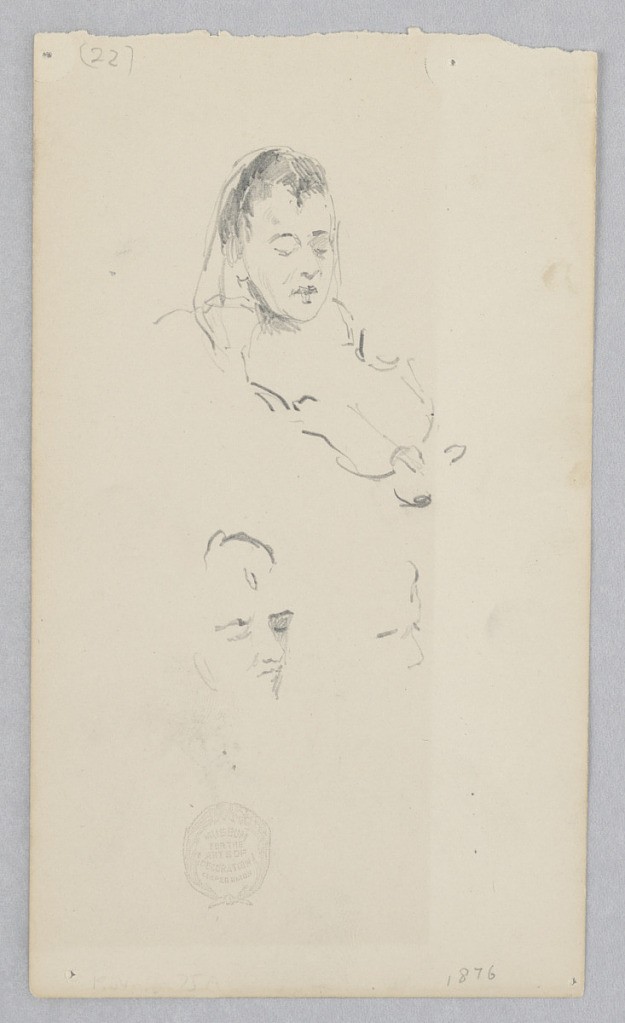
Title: Woman
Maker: Robert Frederick Blum, American, 1857–1903
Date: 1876
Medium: Graphite on wove paper
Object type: Drawing
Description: Sketch of a female figure with a violin tucked under her chin.